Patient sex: M
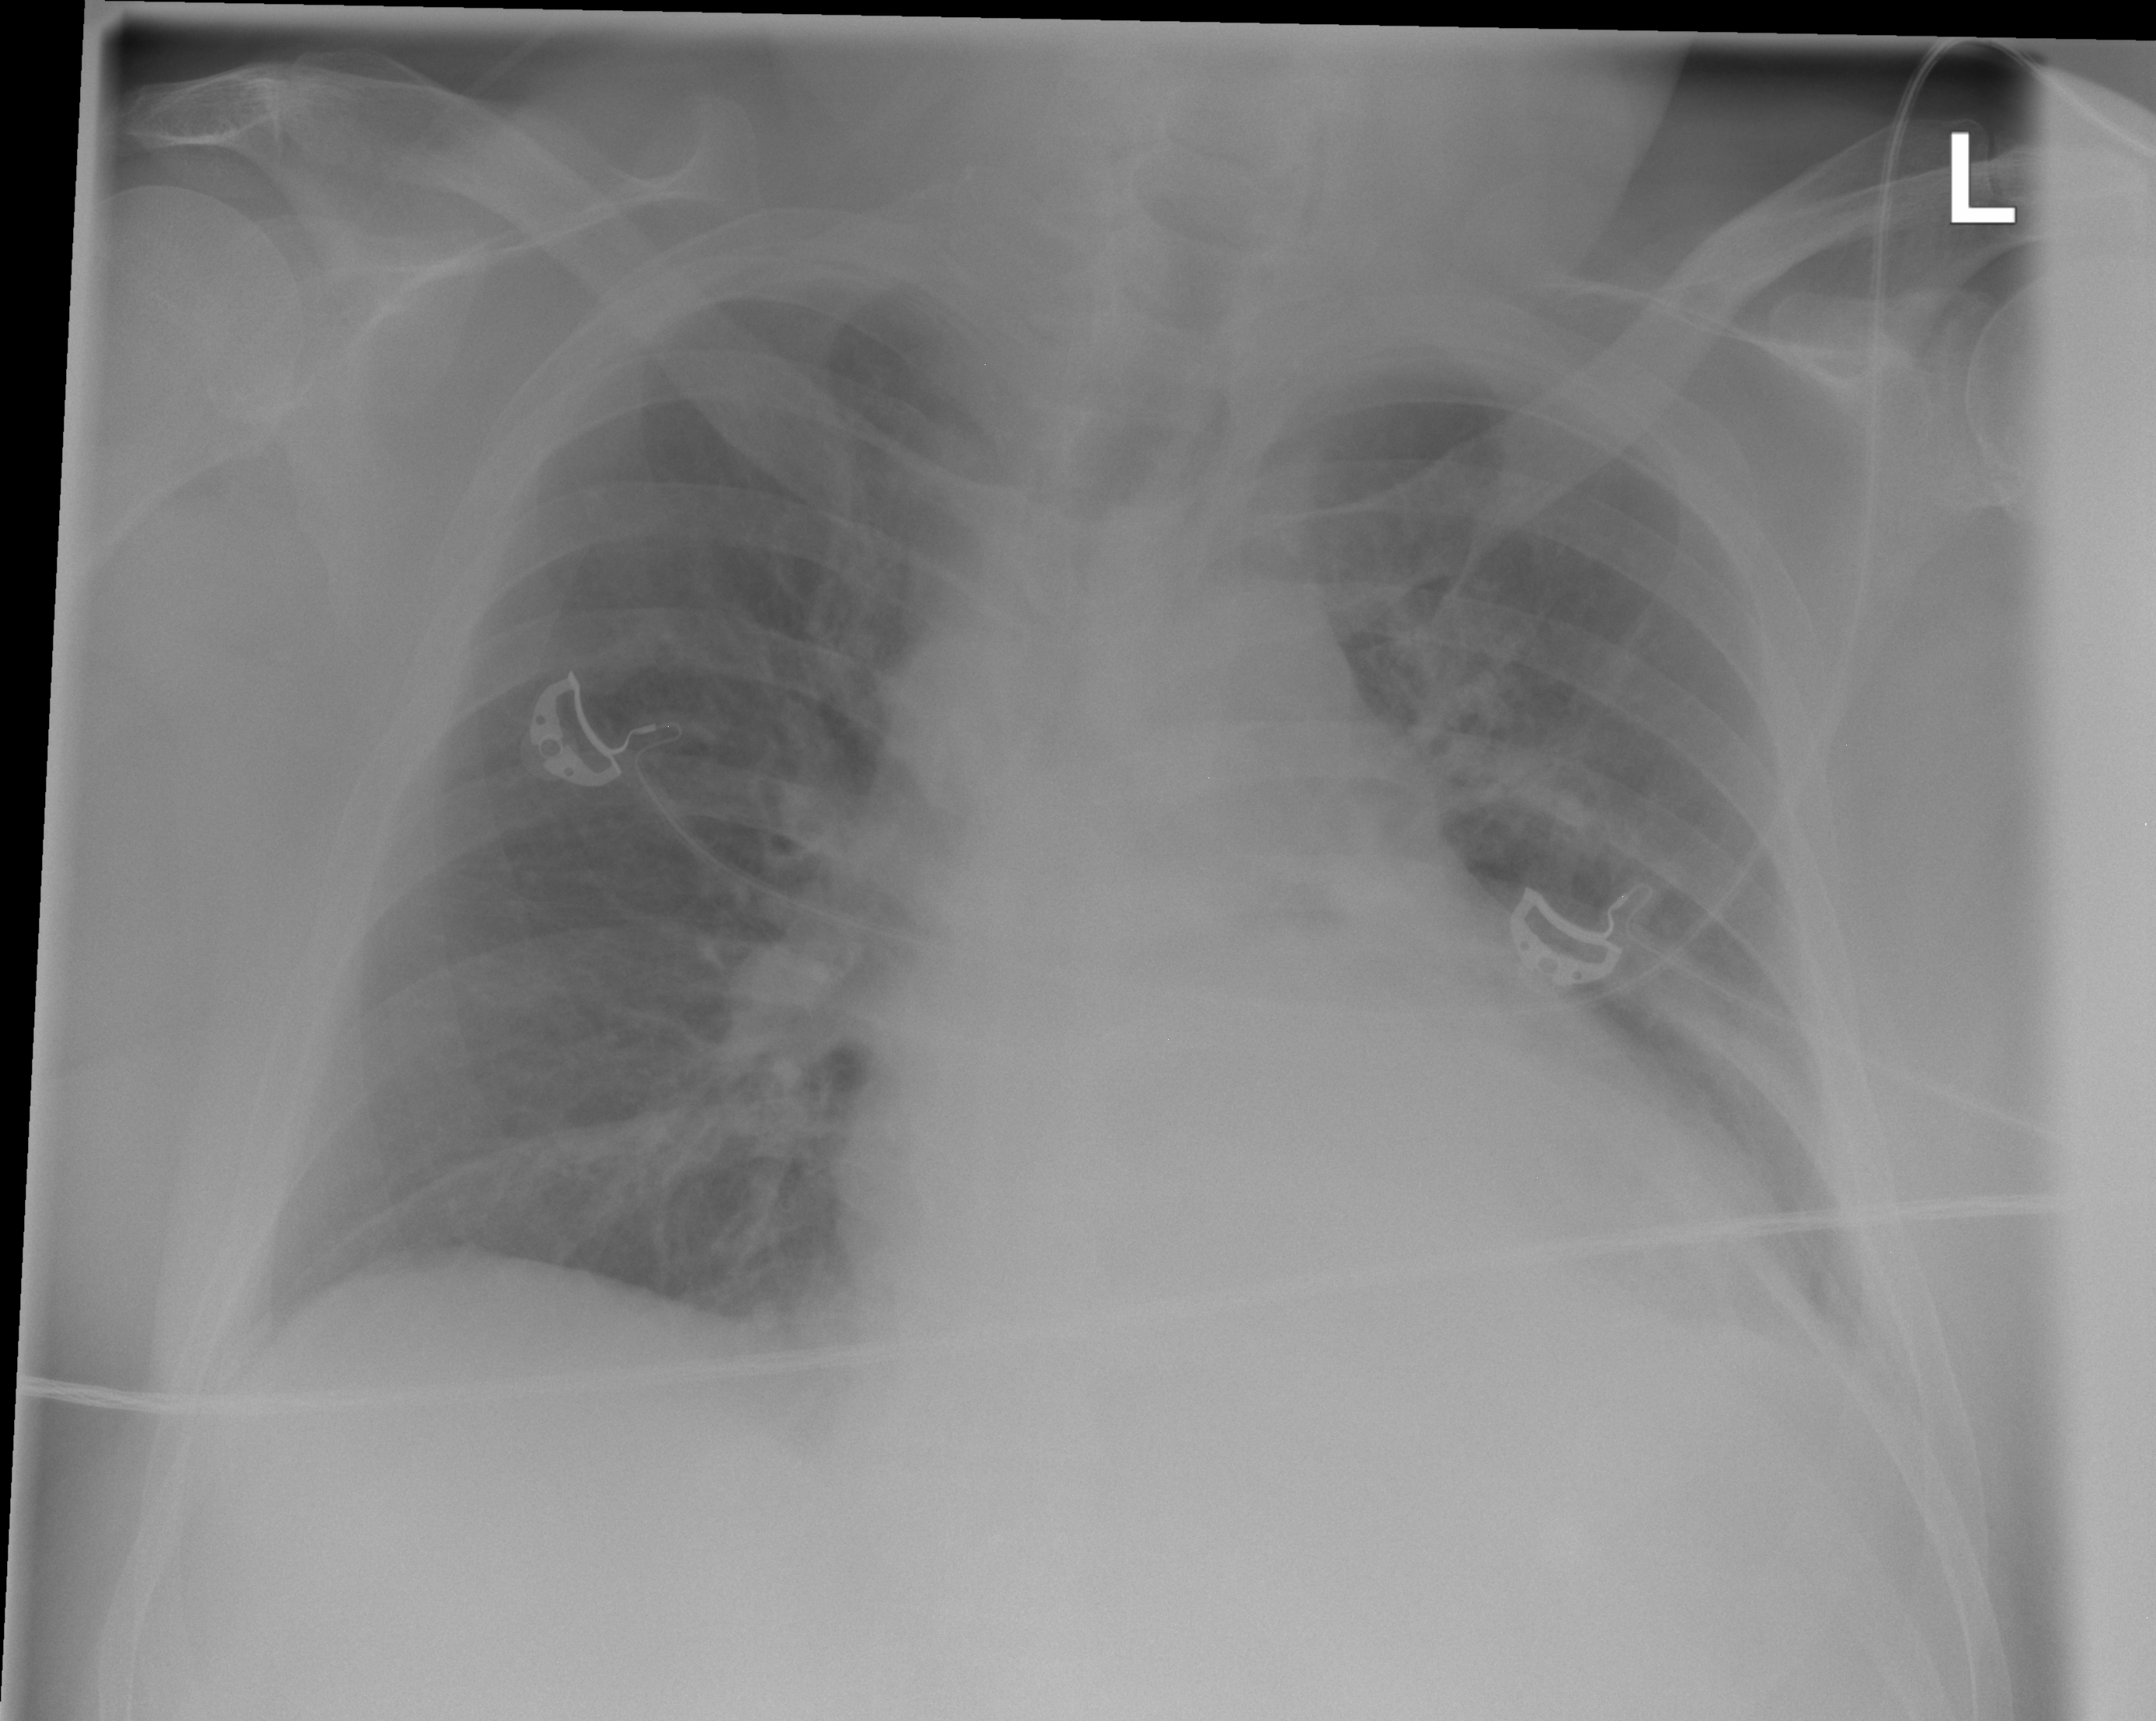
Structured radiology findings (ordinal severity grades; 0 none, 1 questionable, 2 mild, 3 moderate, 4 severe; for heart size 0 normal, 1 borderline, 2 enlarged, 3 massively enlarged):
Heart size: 2
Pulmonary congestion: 0
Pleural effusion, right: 0
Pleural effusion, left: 2
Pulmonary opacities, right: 0
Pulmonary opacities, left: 1
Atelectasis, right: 0
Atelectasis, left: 2